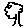
Label: tree